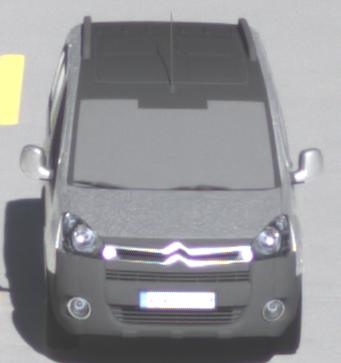
Make: Citroen
Model: Berlingo Kombi VTi 120
Detailed model: Berlingo (II) Kombi
Model produced from: 2009/12
Model produced until: 2012/03
Doors: 5
Color: white
Road condition: wet road
Daytime: morning or afternoon
Contrast: high contrast